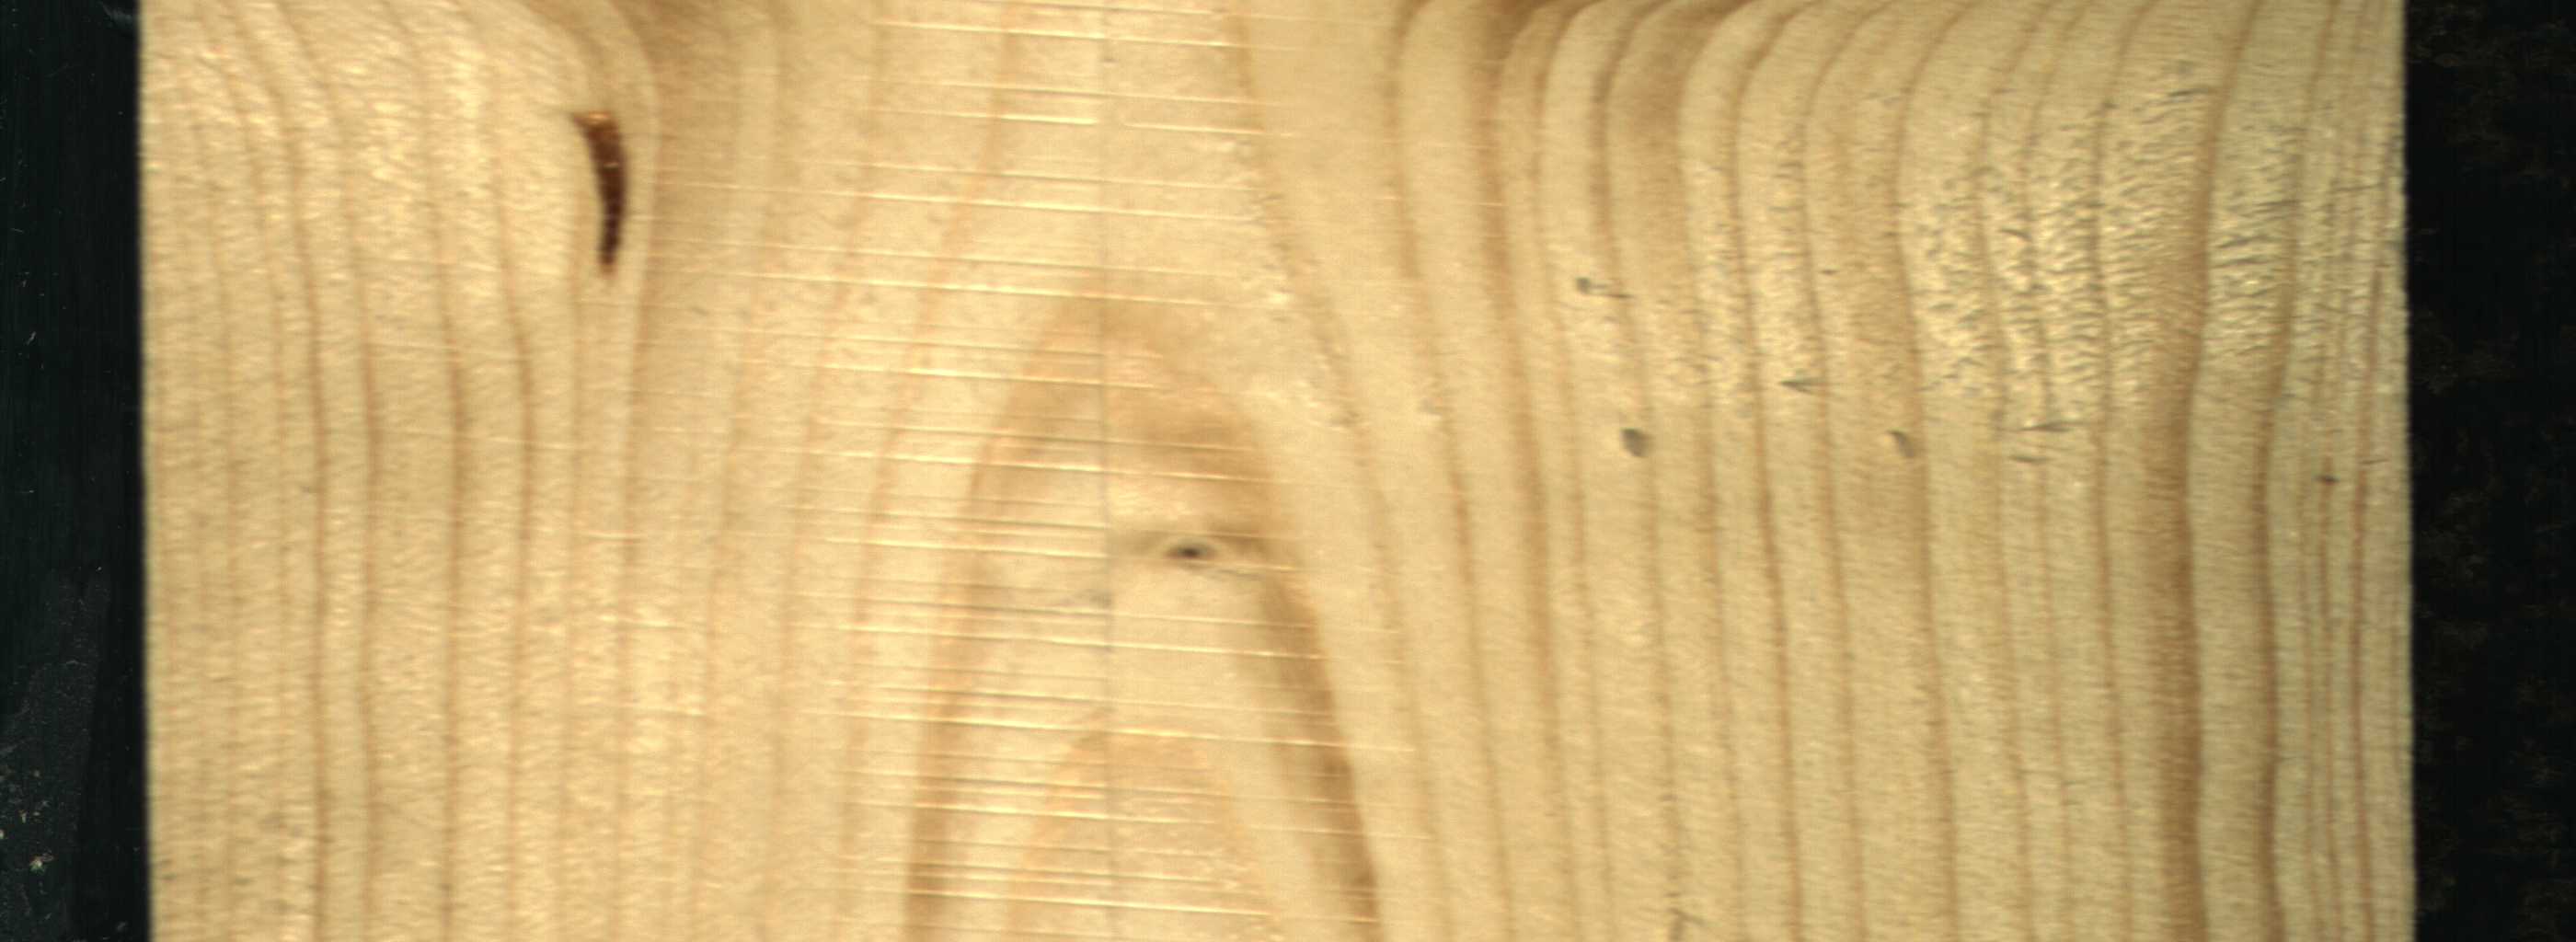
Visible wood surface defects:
resin
Live_Knot